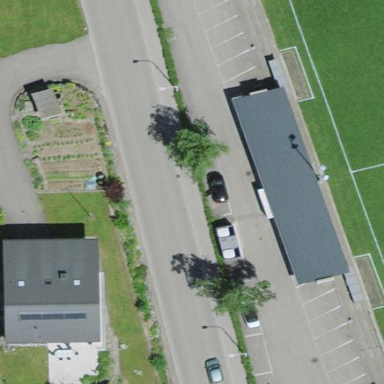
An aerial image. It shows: Parking area.